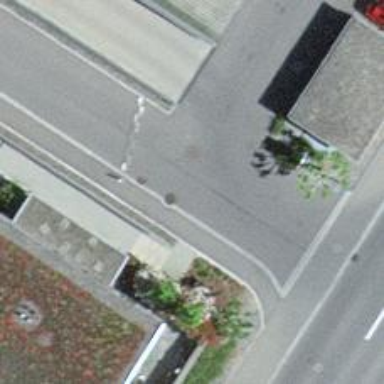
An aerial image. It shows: Parking aisle designated as service road.